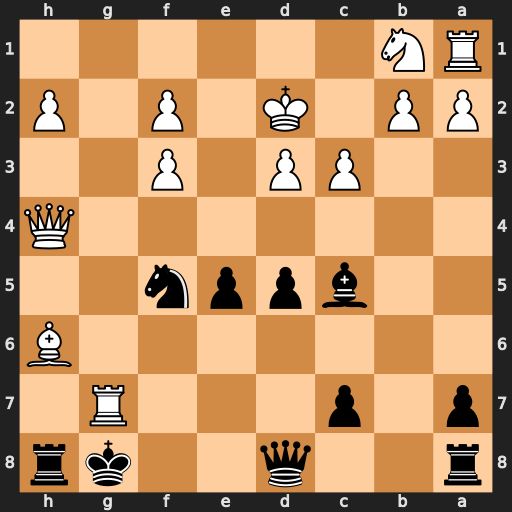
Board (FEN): r2q2kr/p1p3R1/7B/2bppn2/7Q/2PP1P2/PP1K1P1P/RN6
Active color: b
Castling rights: -
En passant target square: -
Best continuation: Nxg7 Qxd8+ Rxd8